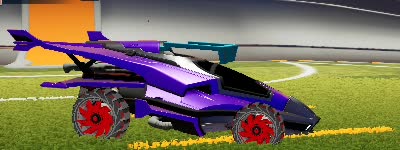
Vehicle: aftershock